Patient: sex M, age 43
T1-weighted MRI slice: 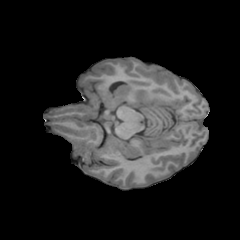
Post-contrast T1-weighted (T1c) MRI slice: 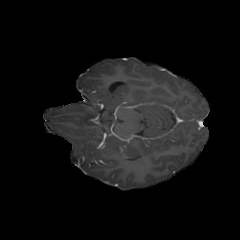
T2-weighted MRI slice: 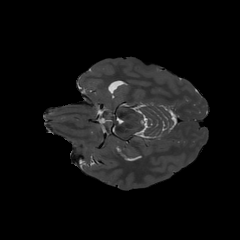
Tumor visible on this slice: no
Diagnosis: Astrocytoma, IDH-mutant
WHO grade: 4